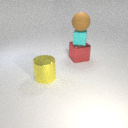
large red metal cube to the right of large yellow metal cylinder